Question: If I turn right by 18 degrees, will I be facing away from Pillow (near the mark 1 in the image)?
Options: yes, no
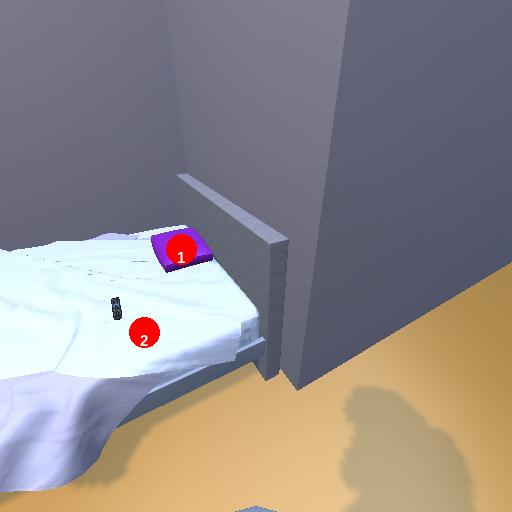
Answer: yes